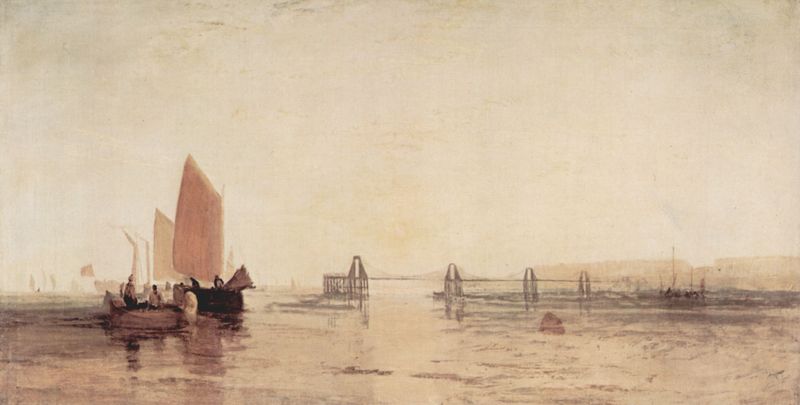
Titel: Die Chain-Pier von Brighton
Künstler: William Turner
Standort: London
Institution: Tate Gallery
Schlagwörter: dunkel, gemälde, himmel, kampf, meer, schatten, wasser, weiß, wolken, aquarell, fluss, gelb, impressionismus, landschaft, menschen, ocker, see, ufer, abend, braun, grau, hell, hintergrund, holz, licht, männer, orange, pastell, pfeiler, schwarz, zeichnung, ausblick, rot, wolke, beige, stein, spiegel, öl, ferne, horizont, morgen, spiegelung, weite, brücke, sonne, land, rosa, arbeit, boot, boote, ruder, küste, schiff, schiffe, segel, segelboot, segelschiffe, sommer, wellen, ansicht, fischer, schiffer, segelschiff, berge, dunst, nebel, sonnenuntergang, landschaftsmalerei, arbeiter, hafen, matt, romantik, fischerdorf, seestück, steg, turner, architecture, fight, men, oil, people, red, white, women, black, dark, grey, old, painting, woman, yellow, print, reflection, spiegeln, brown, stimmung, still, segelboote, unscharf, segeln, ebbe, wasserfarben, watt, regatta, seefahrt, fisch, cloud, clouds, man, mass, rock, sky, boat, girl, hill, lake, landscape, mountain, nature, ocean, sea, ship, shore, water, waves, distance, horizon, reflections, reflexion, sun, boy, horizontal, verblauung, fischerei, matrosen, fang, flotte, coast, evening, light, river, dusk, reflex, drawing, london, illusion, castle, impressionism, shadow, army, längs, anlegestelle, boats, cloudy, mast, sail, sailor, sailors, seascape, seelandschaft, wave, wind, staffagefiguren, abstract, anger, bridge, bright, town, brücken, person, angeln, fischen, city, flags, ancient, ausfahrt, durchfahrt, venice, dock, einmaster, bott, art, hängebrücke, fischfang, large, weather, war, vessel, impressionist, barke, classicism, calm, farbperspektive, ships, sunset, canvas, paint, fishermen, fishing, dawn, sunrise, work, andeutung, humans, fog, fischzug, atmosphere, blurry, william, sailing, sails, misty, foggy, faded, kriegsschiffe, material, sailboat, farming, relax, relic, sailingship, egypt, sailboats, watery, vessels, morning, air, lagoon, bbrücke, fischere, kriegsschffe, menschenfiguren, oar, reflec, pier, scenery, weight, g, 1700, asia, landsacpe, marine, waterfront, sial, pilar, captain, waterscape, viking, bot, watyercolor, french, or dutch, buoy, coastal, exploring, whitewhite, sae, warf, lalala, suspension bridge, pastele, shark, dingy, matter, materials, gondala, peir, water vessel, sefeln